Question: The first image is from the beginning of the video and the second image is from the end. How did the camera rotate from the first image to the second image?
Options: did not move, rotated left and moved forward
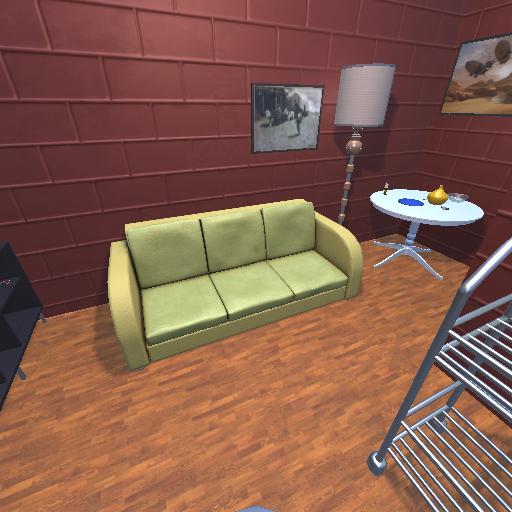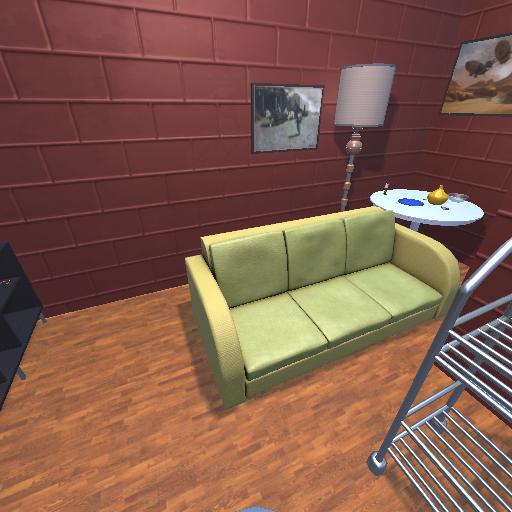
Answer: did not move